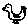
Label: bird